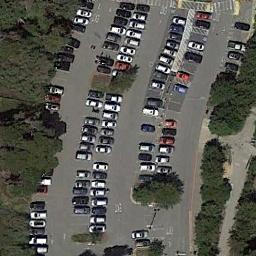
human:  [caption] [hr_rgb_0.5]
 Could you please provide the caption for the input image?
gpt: The parking lot is full of cars next to some trees .

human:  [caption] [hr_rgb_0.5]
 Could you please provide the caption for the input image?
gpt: The parking lot has some yellow signs and two rows of coconut trees .

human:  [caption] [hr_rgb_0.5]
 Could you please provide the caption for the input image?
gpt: The parking lot with some cars arranged neatly in lines is surrounded by some trees .

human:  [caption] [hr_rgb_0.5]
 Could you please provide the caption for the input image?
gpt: Many cars are in the parking lot .

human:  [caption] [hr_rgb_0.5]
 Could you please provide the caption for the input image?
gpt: There are some green trees around the parking lot with many cars .